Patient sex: F
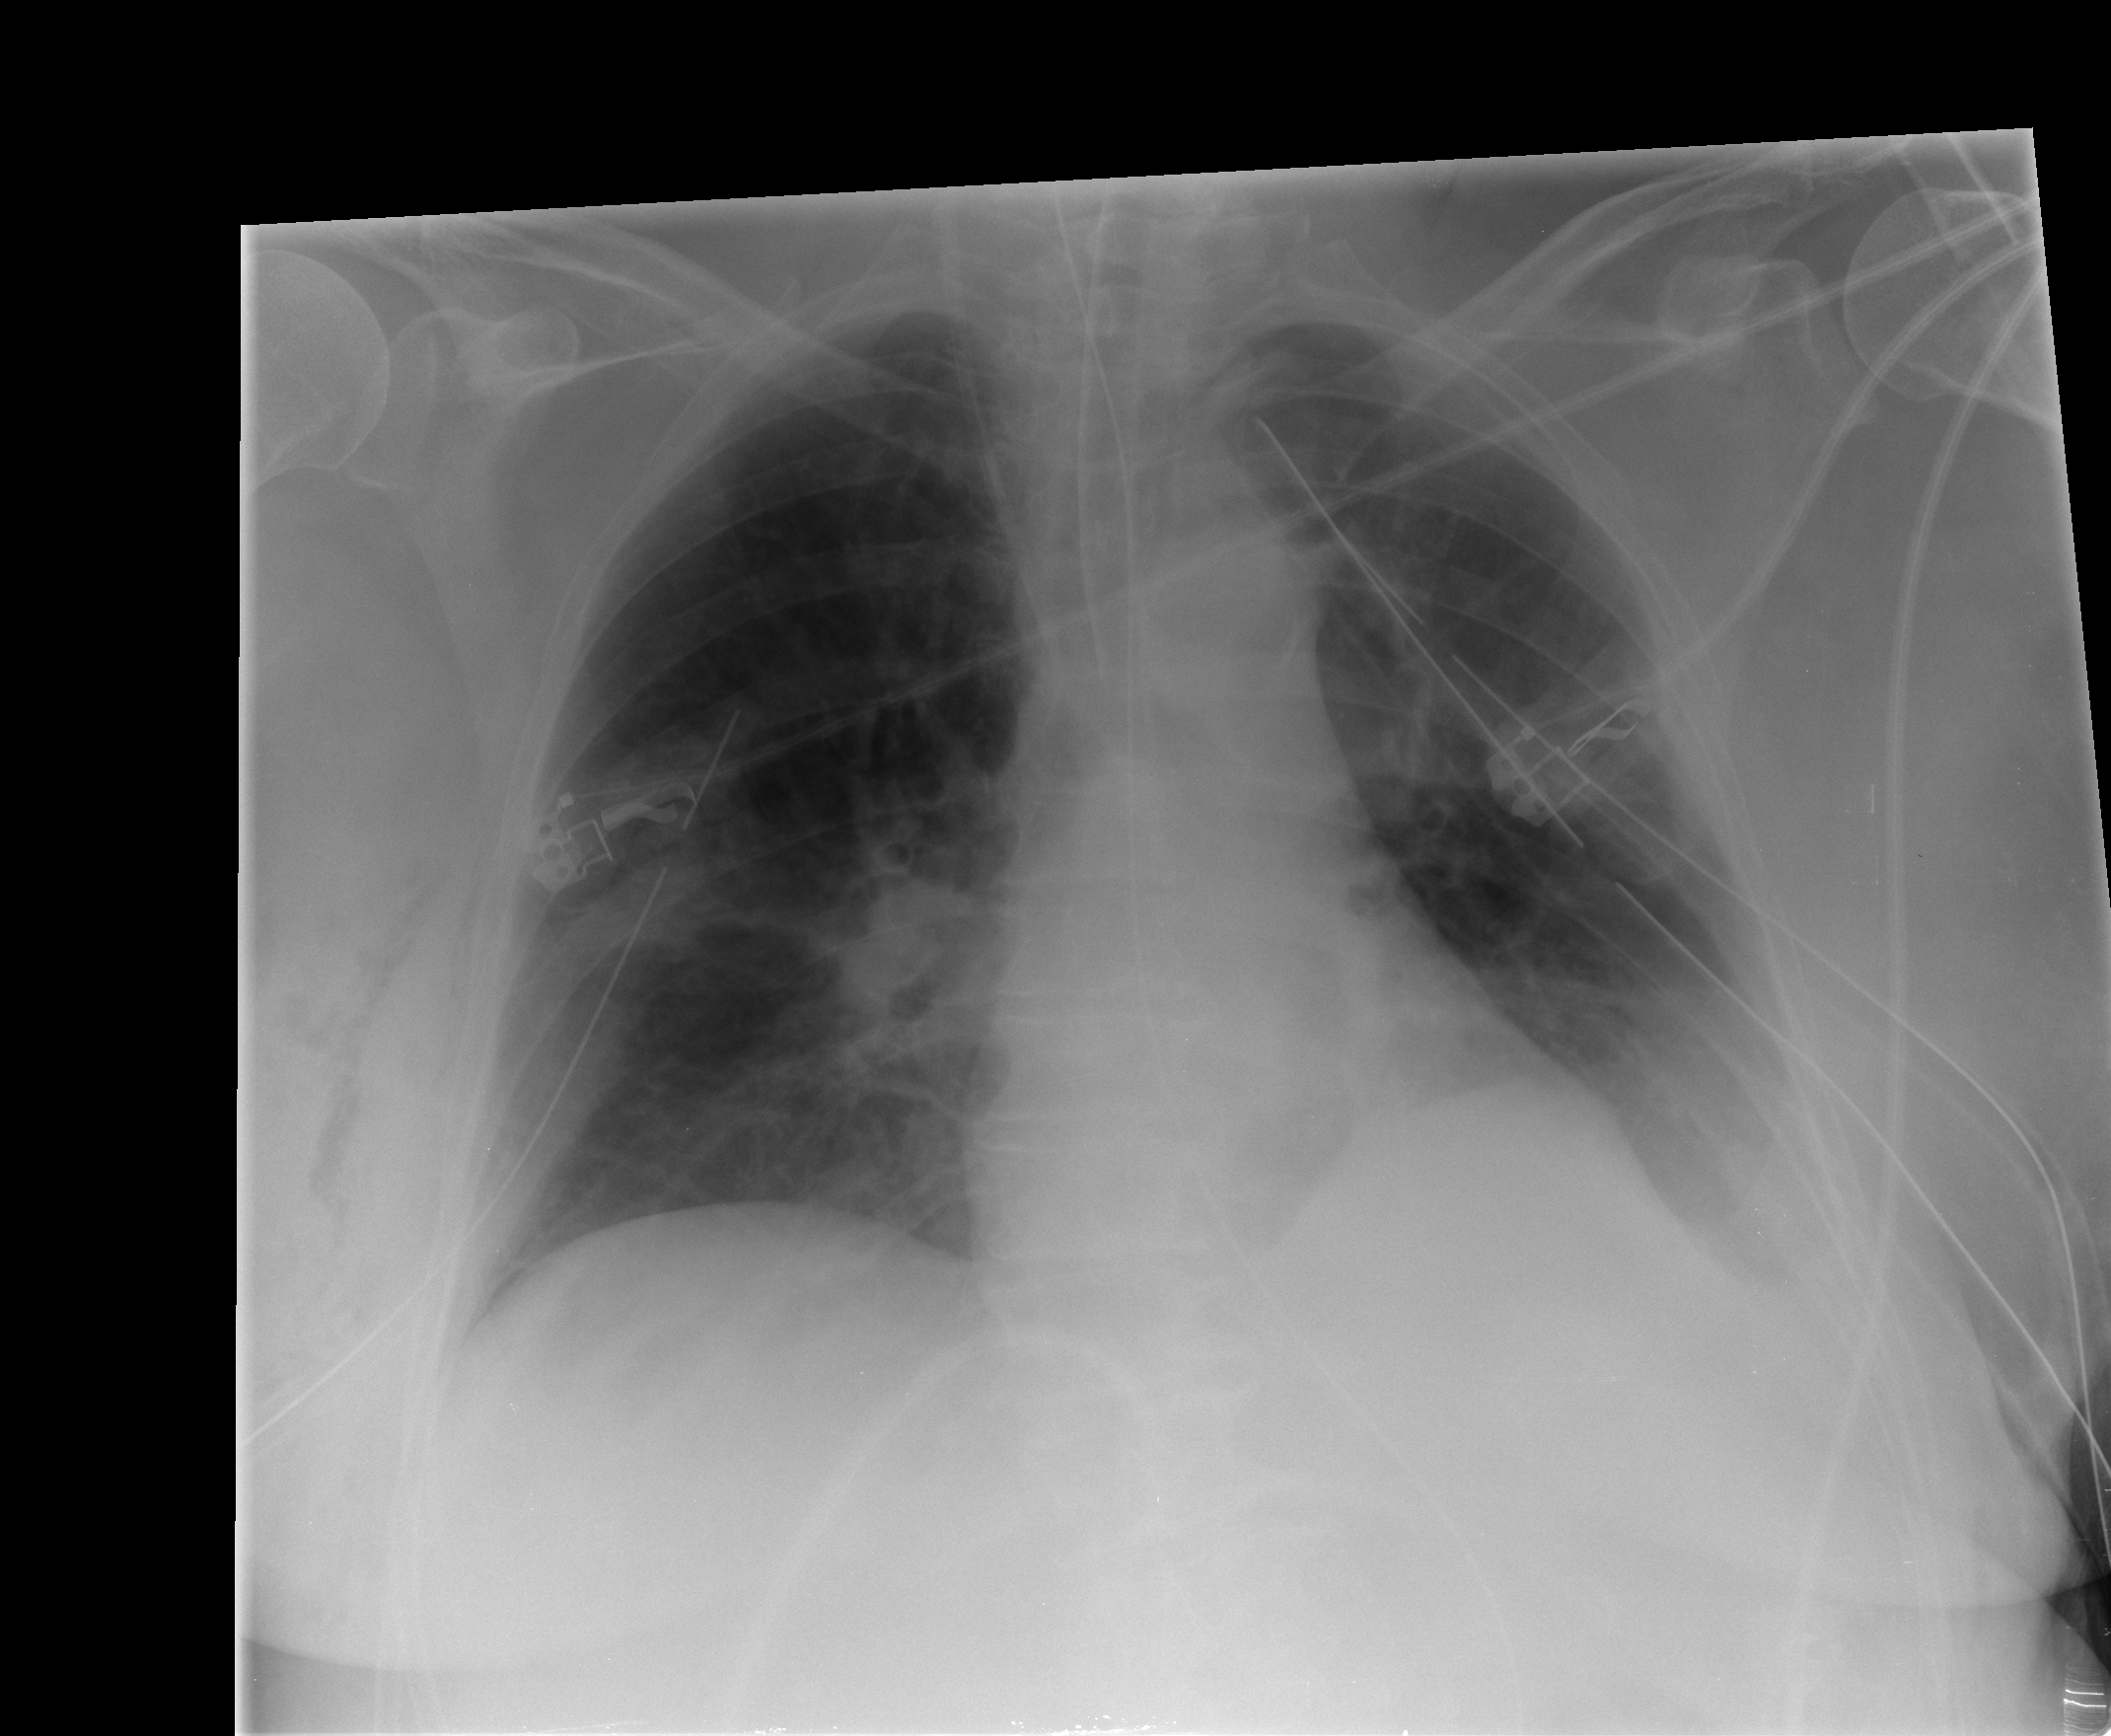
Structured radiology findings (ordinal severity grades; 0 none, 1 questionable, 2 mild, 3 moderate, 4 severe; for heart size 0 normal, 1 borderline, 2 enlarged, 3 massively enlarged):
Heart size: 0
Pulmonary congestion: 2
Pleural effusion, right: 0
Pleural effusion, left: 2
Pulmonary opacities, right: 0
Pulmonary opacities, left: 0
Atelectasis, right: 0
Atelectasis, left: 2